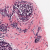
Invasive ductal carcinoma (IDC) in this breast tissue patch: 0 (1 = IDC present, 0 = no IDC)